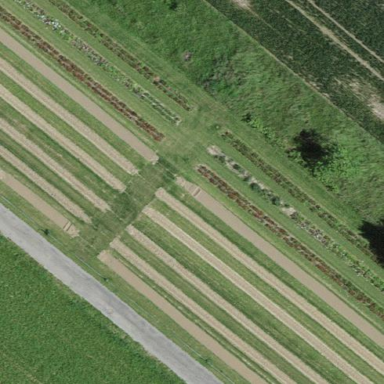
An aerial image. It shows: Plant nursery area.